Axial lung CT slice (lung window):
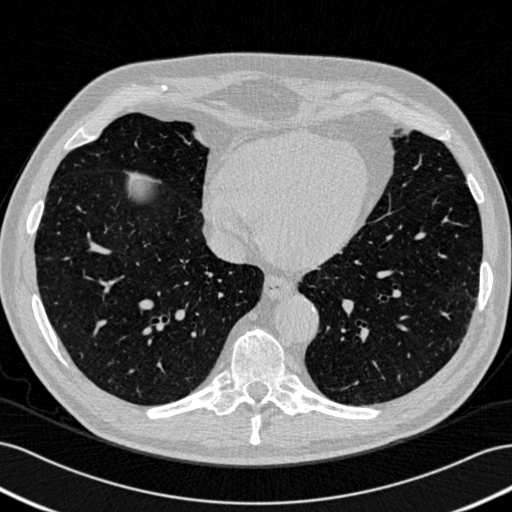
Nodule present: no